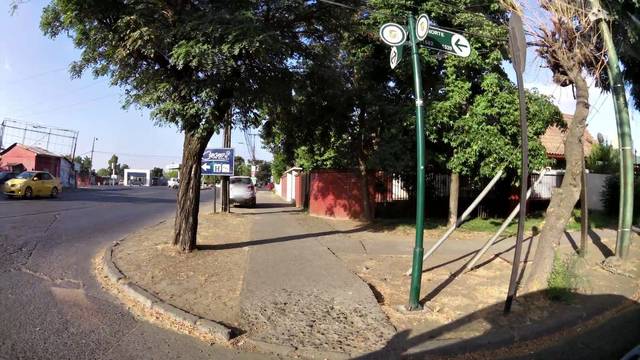
Region: Chile
Coordinates: -35.415, -71.655